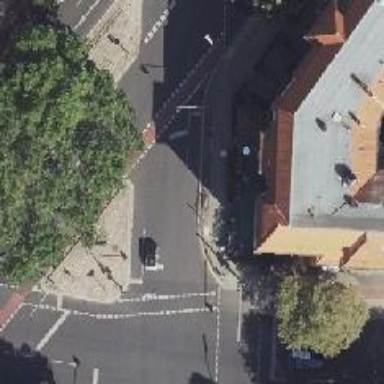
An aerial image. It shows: Tertiary road with asphalt surface. There is lane for cyclists on both sides of the road.